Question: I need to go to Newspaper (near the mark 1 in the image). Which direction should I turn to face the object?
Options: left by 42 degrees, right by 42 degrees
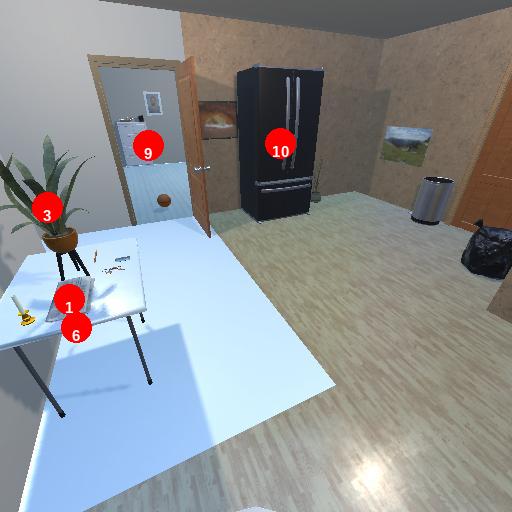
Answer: left by 42 degrees